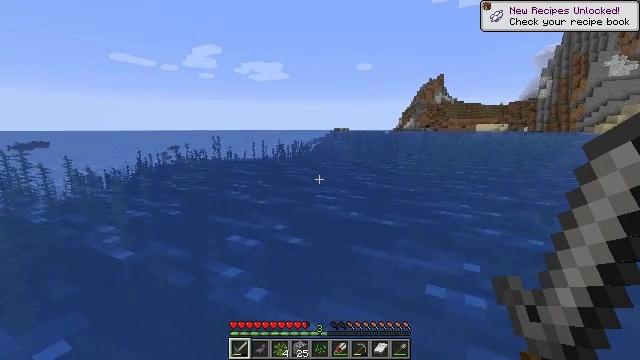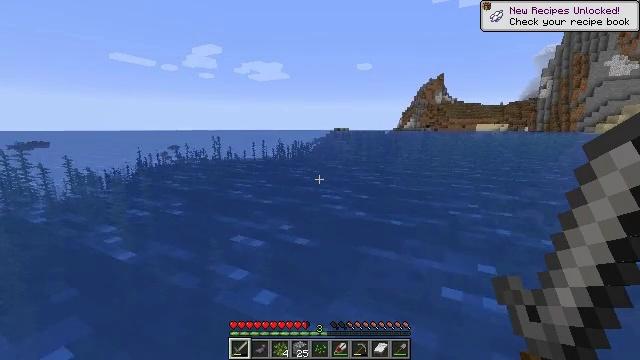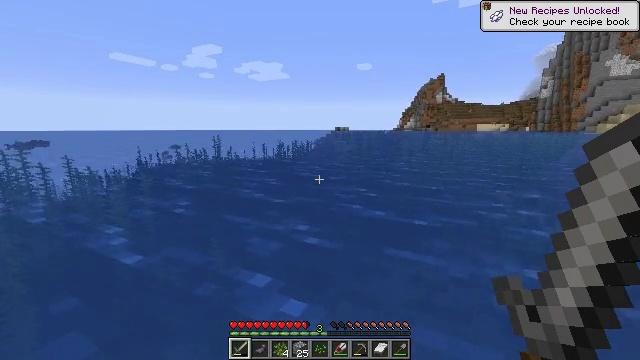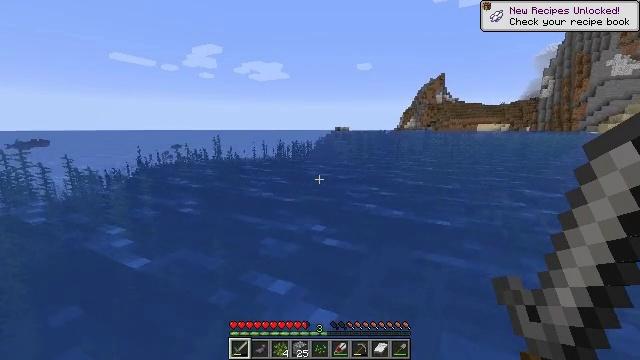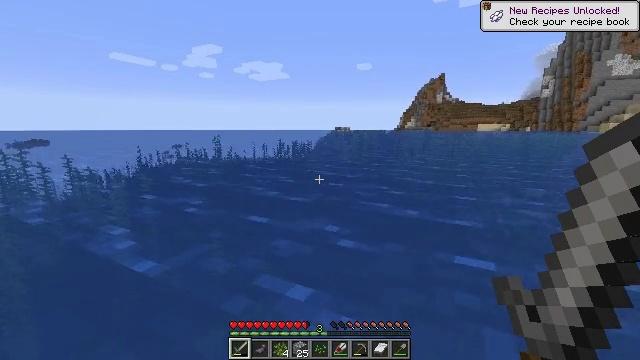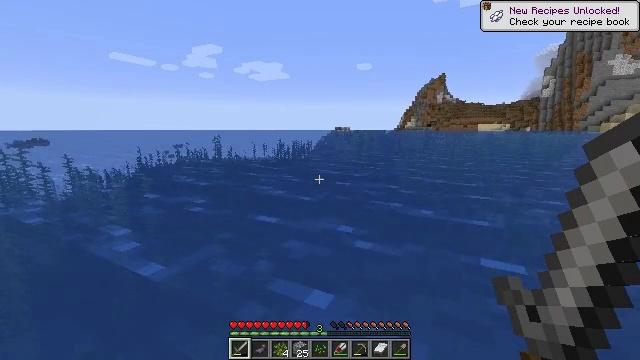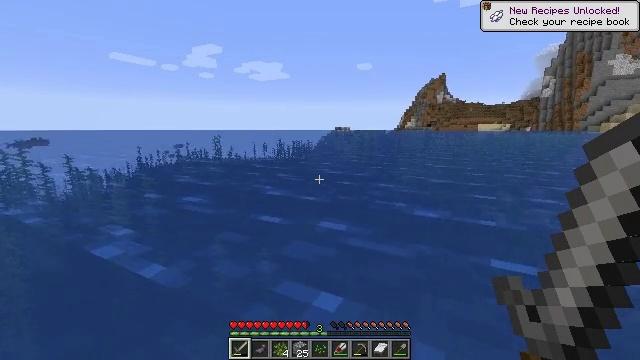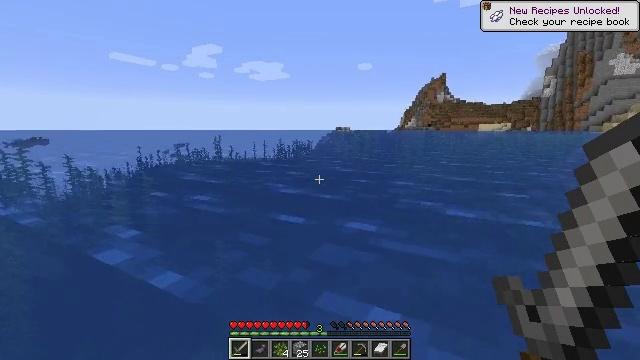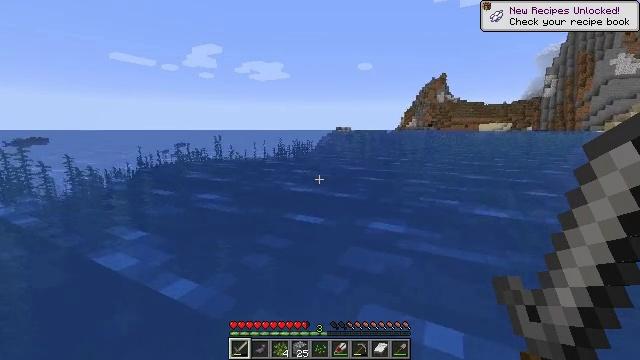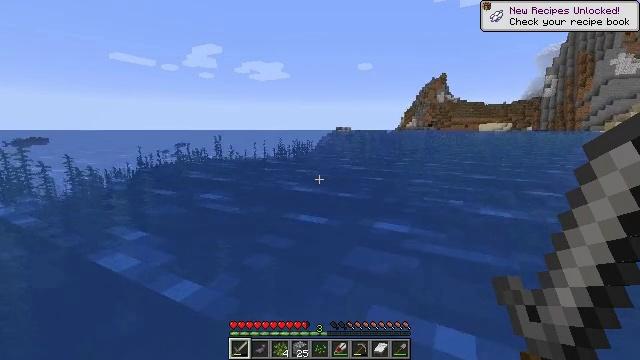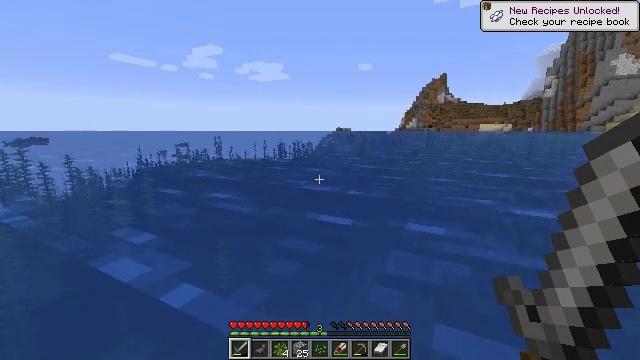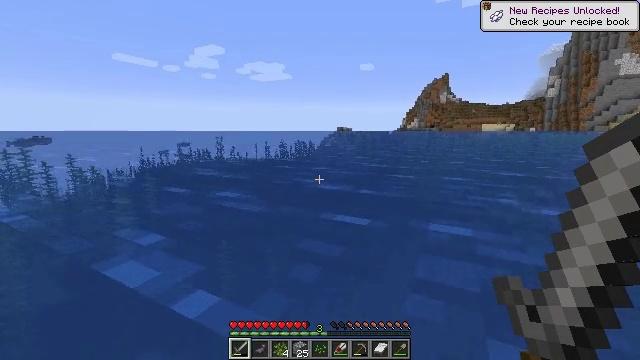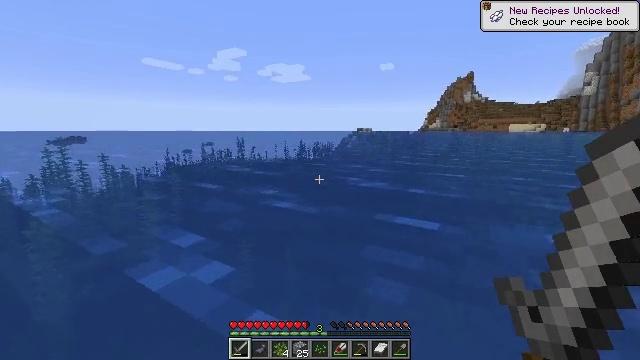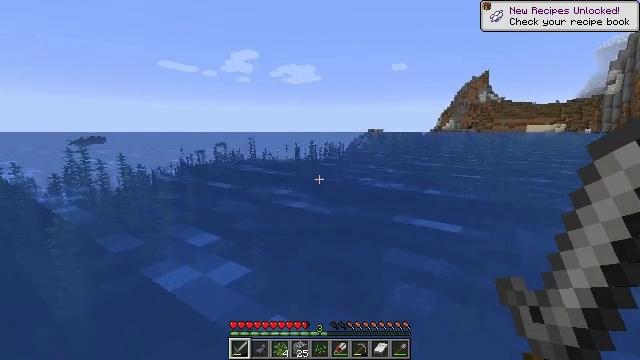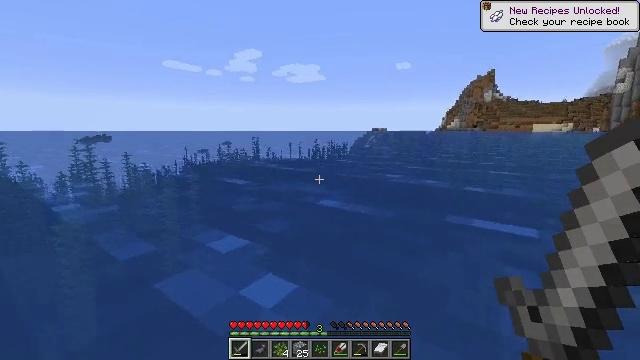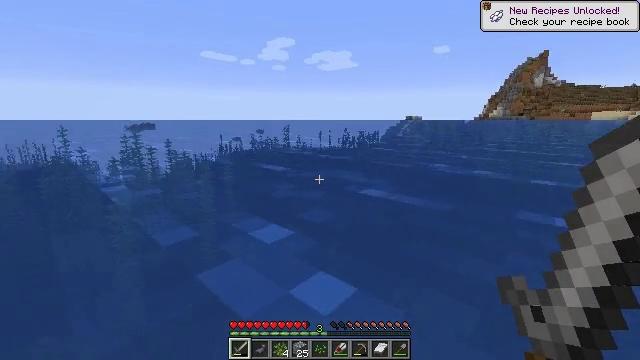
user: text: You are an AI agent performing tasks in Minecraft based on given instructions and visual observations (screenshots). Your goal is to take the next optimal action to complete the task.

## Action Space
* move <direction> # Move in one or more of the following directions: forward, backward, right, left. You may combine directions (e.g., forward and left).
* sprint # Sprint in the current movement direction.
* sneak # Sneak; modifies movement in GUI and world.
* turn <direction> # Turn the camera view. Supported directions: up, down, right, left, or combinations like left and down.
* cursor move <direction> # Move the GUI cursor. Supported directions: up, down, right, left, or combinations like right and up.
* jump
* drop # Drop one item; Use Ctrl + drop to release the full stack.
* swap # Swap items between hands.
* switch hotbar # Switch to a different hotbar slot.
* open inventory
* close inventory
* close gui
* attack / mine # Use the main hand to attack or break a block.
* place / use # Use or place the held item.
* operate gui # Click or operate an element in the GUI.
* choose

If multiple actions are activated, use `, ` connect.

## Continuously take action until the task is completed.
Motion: motion action
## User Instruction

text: Catch and defeat a cod.
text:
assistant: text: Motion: move forward and move left
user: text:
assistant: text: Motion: move forward and move left
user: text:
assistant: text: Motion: move forward and move left
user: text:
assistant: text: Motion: move forward and move left
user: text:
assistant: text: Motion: move forward and move left
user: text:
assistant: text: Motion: move forward and move left
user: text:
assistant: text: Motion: move forward and move left
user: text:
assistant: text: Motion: move forward and move left
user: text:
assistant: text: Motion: move forward and move left
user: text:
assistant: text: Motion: move forward and move left
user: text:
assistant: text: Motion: move forward and move left
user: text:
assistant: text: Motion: move forward and move left, turn left
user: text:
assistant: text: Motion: move forward and move left, turn left
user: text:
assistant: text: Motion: move forward and move left
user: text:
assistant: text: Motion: move forward, turn left and down
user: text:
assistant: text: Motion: move forward, turn left and down
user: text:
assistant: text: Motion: move forward, turn left and down
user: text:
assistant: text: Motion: move forward, turn left
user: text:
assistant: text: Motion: move forward, turn left
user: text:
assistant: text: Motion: move forward, turn left
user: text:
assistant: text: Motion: move forward, turn left
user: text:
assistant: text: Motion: move forward
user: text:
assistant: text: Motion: move forward
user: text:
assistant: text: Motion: move forward
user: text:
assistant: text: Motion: move forward, turn left
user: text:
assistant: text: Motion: move forward, turn left, jump
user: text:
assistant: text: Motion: move forward, jump
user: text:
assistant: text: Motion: move forward, jump
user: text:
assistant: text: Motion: move forward, jump
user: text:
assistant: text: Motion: move forward, jump